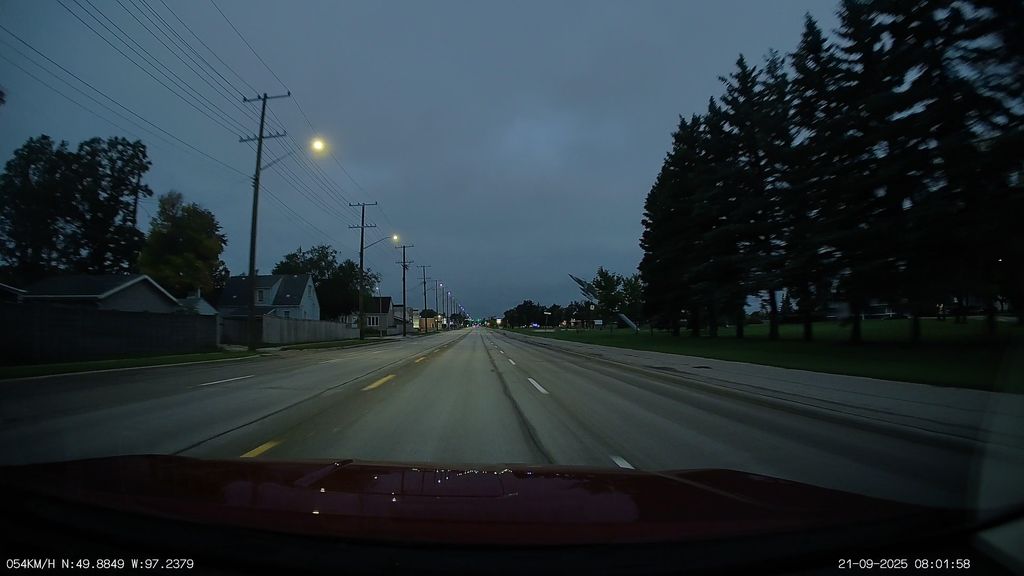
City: winnipeg